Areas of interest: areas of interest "Art Gallery"
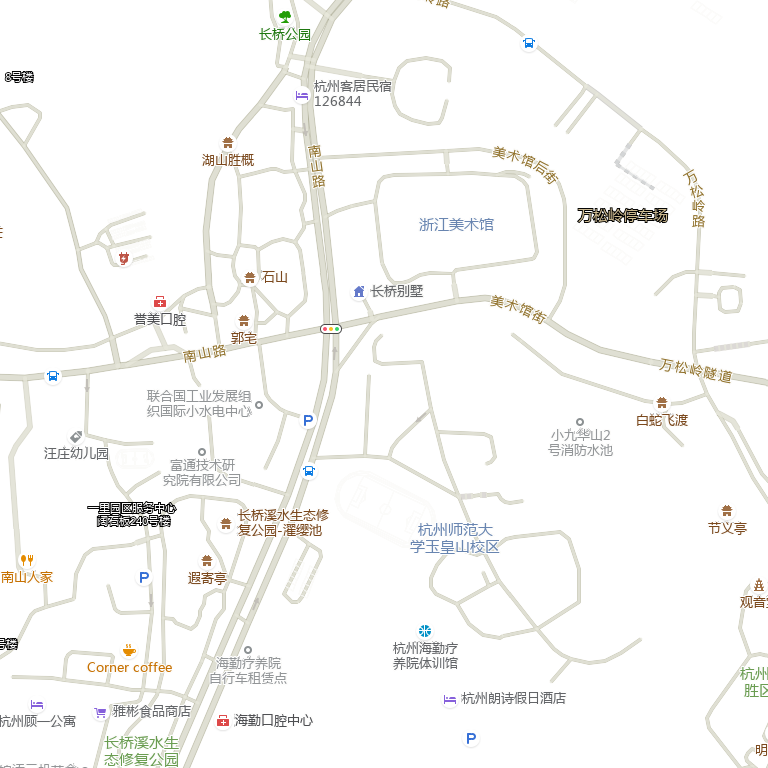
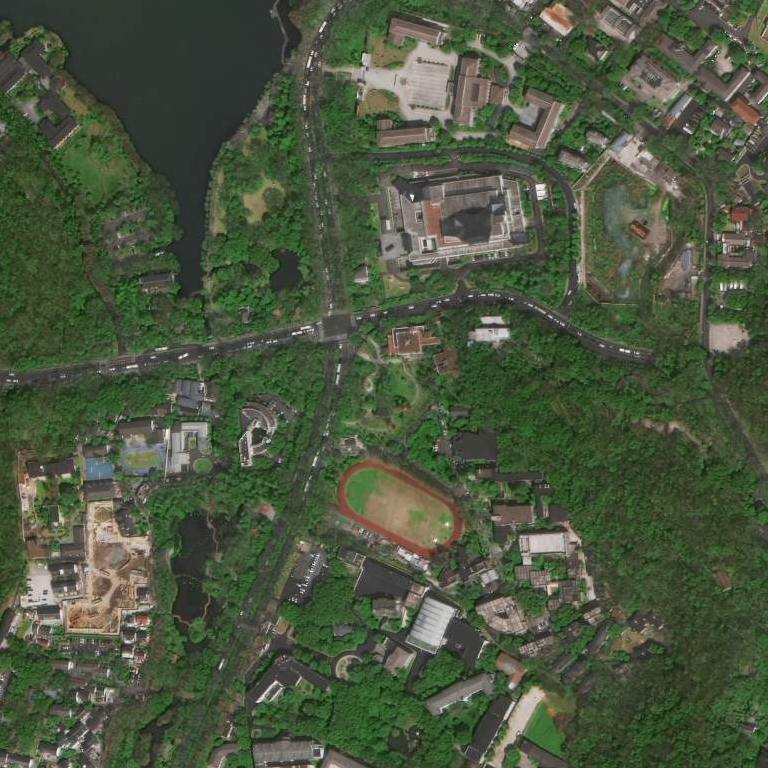